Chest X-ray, PA view. Patient: 21 years old, sex M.
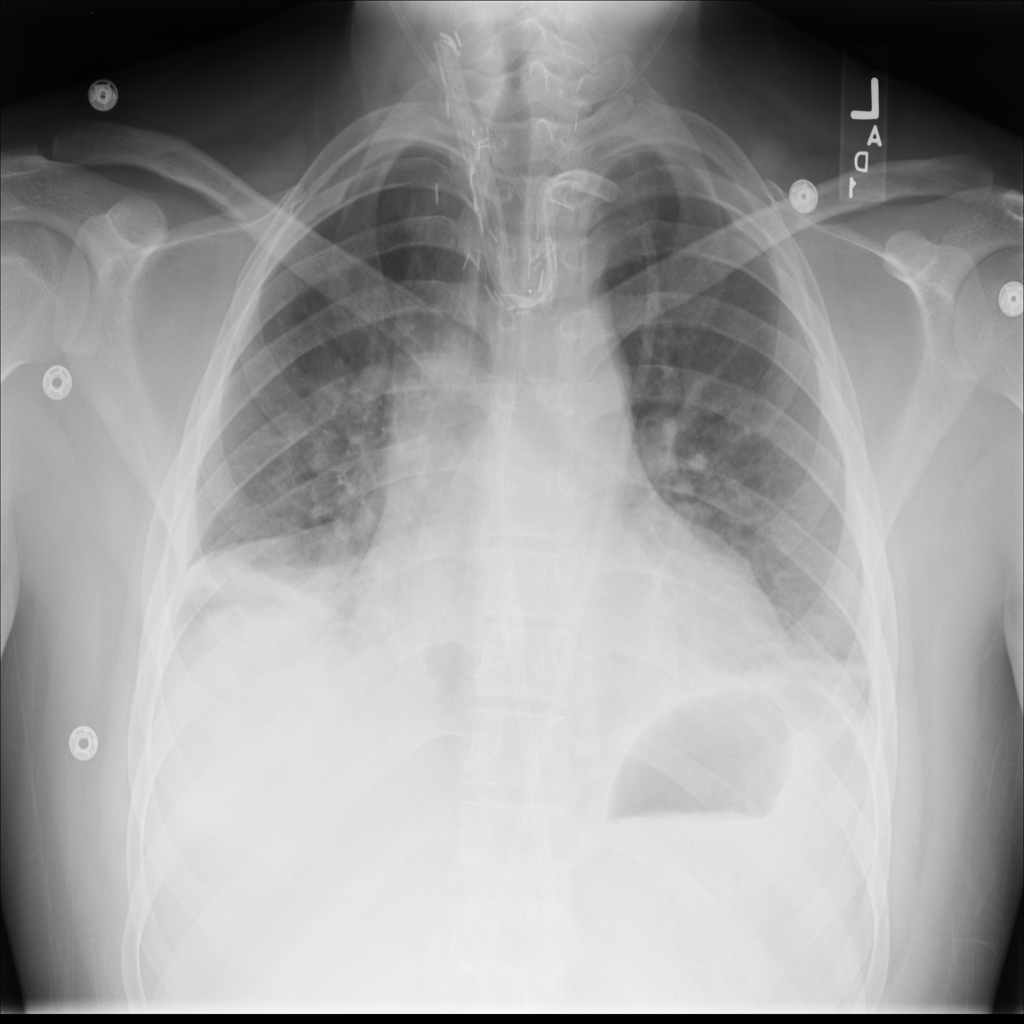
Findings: Atelectasis